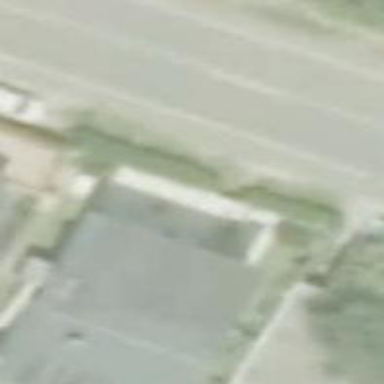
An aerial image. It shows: Simple and straightforward house.